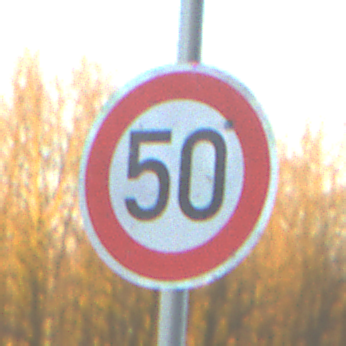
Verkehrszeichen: Geschwindigkeit50
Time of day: SunriseSunset
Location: Outdoor (Nature)
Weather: Clear
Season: Winter
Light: Natural